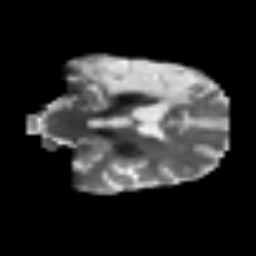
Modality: T2w
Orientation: coronal
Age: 56
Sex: male
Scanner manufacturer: siemens
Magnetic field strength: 3 T
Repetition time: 3.2 s
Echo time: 0.081 s